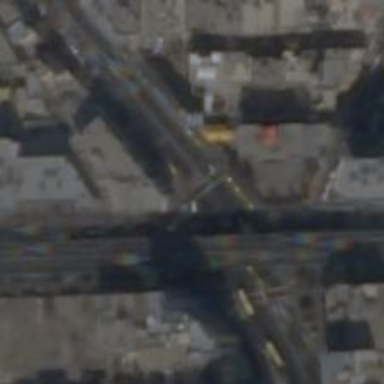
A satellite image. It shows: Crossing road.